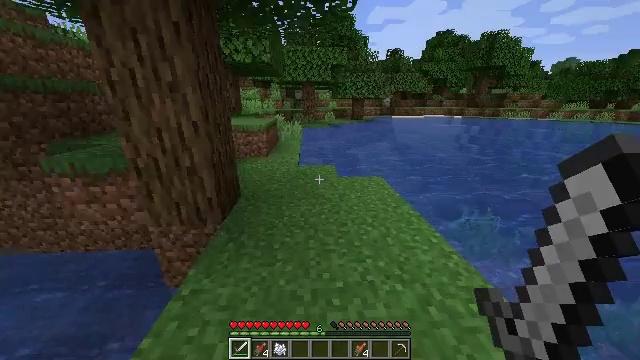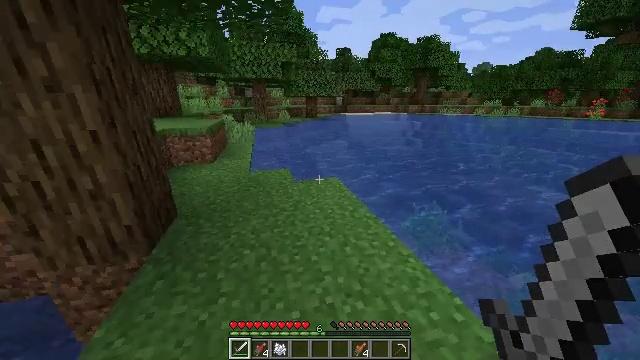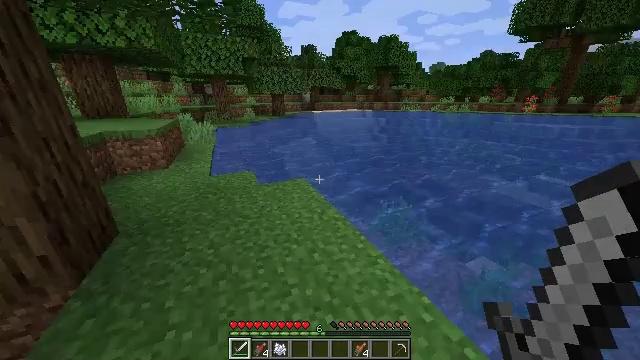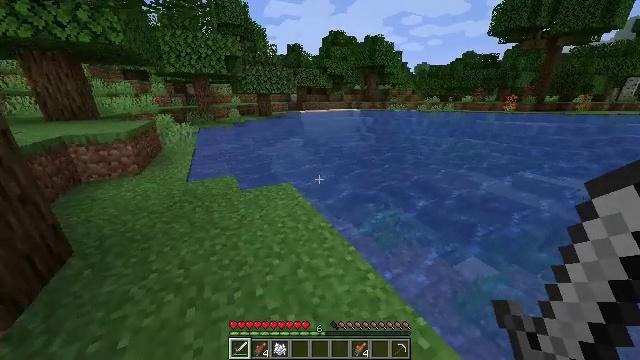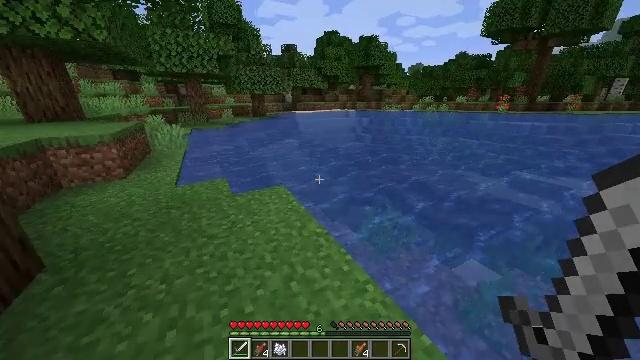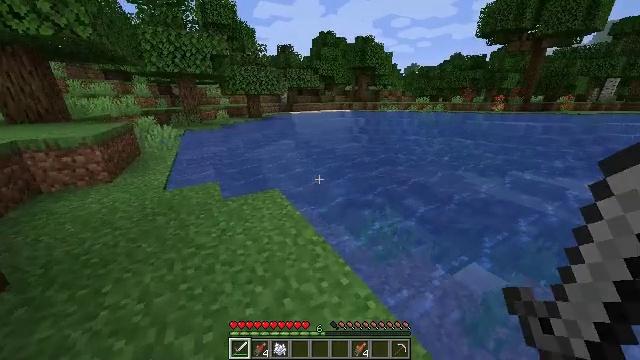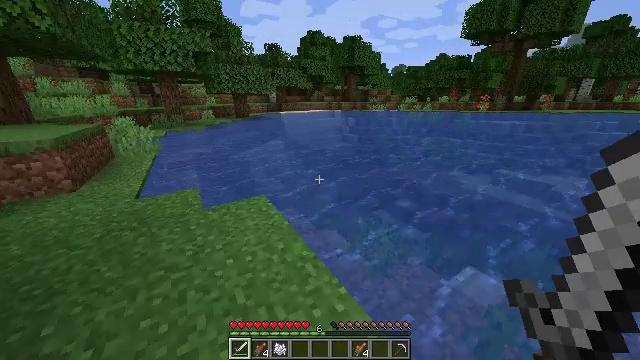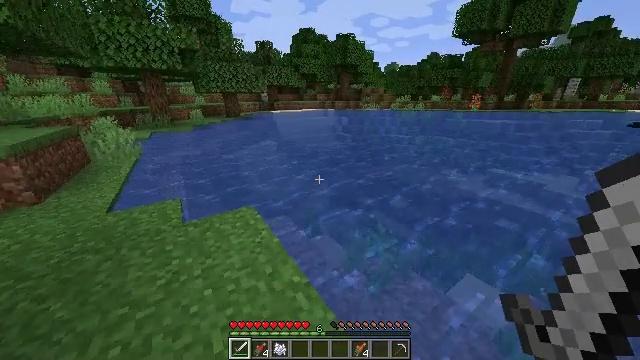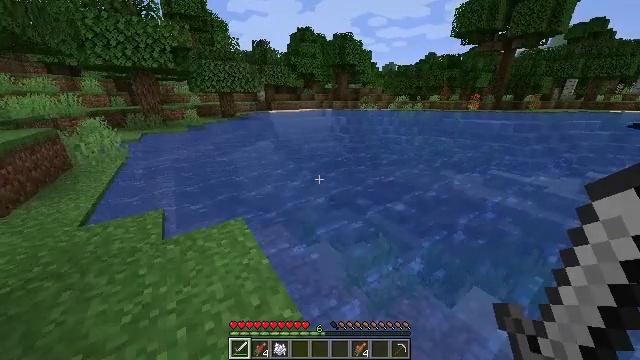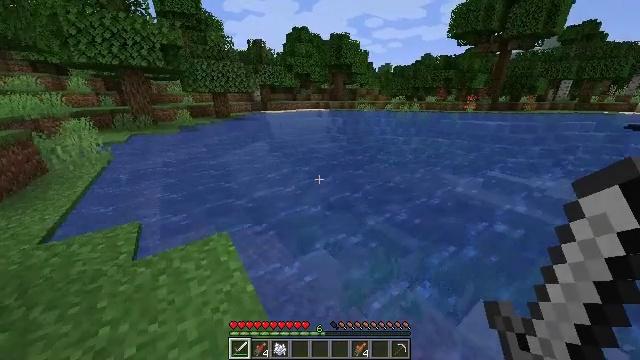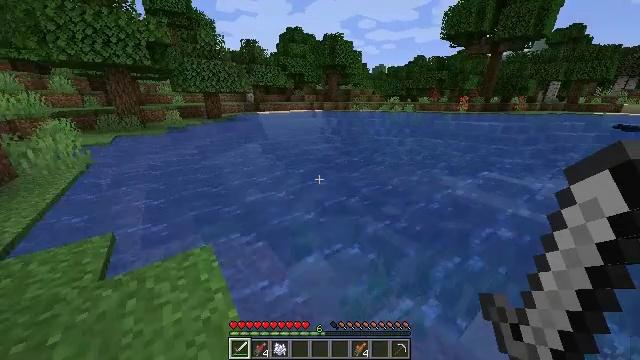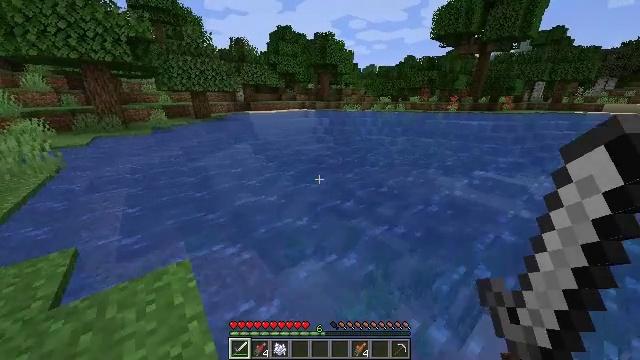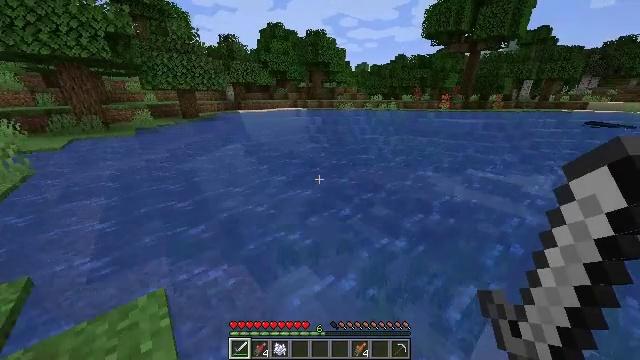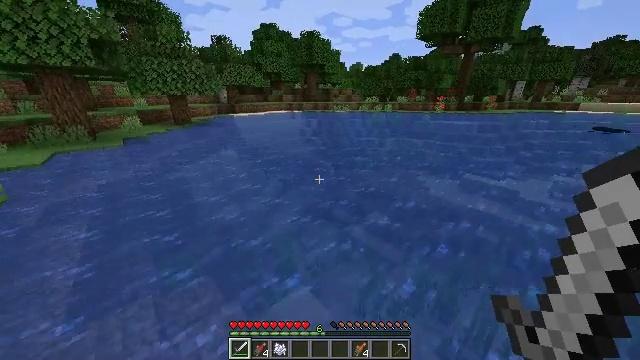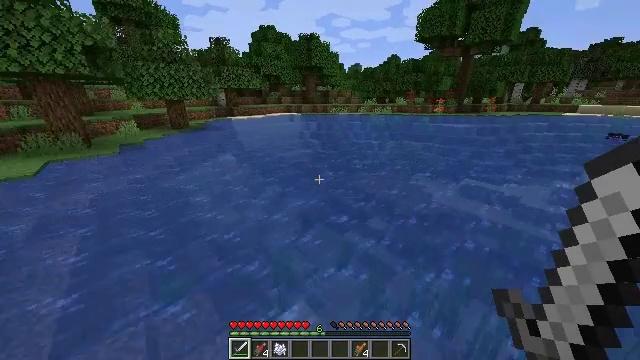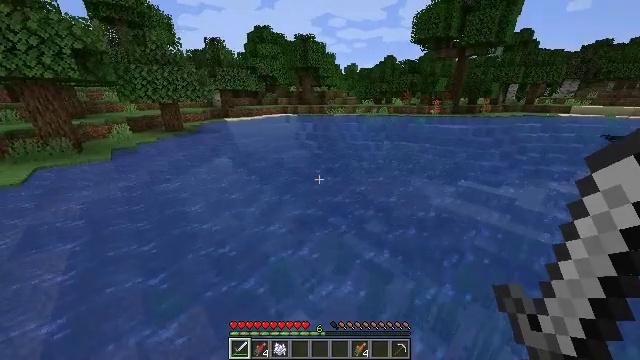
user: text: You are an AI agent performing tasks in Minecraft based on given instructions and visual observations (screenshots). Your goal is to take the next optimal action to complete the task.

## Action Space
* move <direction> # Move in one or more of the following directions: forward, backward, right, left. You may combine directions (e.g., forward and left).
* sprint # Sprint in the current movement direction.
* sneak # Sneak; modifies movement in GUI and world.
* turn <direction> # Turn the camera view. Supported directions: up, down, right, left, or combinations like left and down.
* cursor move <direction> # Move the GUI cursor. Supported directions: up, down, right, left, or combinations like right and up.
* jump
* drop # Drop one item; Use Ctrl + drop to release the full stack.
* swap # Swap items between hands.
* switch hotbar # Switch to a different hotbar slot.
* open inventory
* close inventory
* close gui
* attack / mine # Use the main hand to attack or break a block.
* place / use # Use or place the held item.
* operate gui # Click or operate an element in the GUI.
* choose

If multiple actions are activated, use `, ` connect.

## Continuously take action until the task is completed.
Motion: motion action
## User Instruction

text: Fish and kill the salmon.
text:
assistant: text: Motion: move forward and move right, turn right
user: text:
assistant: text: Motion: move forward and move right, turn right
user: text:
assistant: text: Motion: move forward, turn right
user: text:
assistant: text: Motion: move forward, turn right
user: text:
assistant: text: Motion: move forward
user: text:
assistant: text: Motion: move forward, turn right
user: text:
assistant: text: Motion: move forward, turn right
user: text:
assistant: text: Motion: move forward
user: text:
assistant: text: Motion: move forward
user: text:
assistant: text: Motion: move forward, turn right
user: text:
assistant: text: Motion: move forward, turn right
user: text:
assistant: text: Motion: move forward, turn right
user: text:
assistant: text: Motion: move forward, turn right, jump
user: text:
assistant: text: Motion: move forward, jump
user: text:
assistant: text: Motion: move forward, jump
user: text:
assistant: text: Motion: move forward, turn right, jump
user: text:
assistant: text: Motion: move forward, turn right, jump
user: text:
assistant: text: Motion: move forward, turn right, jump
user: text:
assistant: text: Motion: move forward, turn right, jump
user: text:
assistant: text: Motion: move forward, turn right, jump
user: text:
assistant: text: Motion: move forward, jump
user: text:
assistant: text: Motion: move forward, turn right, jump
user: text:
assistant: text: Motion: move forward, turn right, jump
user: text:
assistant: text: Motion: move forward, turn right, jump
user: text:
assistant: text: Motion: move forward, turn right, jump
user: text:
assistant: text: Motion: move forward, turn right, jump
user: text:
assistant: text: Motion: move forward, jump
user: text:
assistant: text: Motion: move forward
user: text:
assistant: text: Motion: move forward
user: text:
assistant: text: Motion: move forward